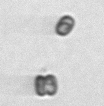
Label: Thalassiosira_sp_aff_mala